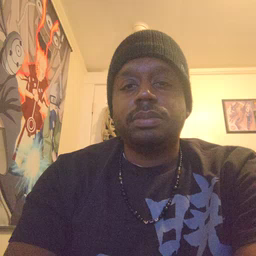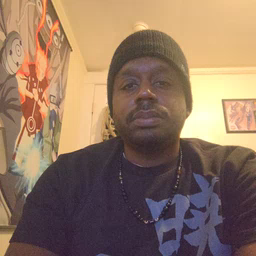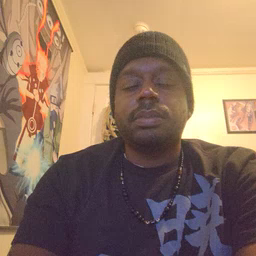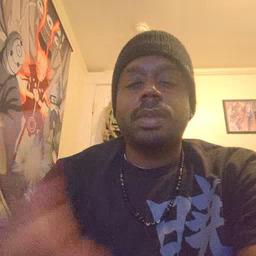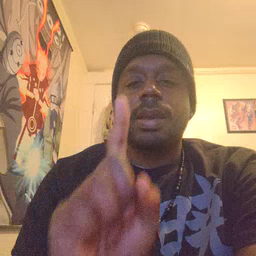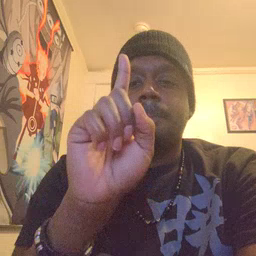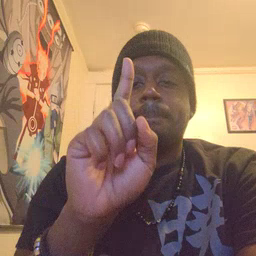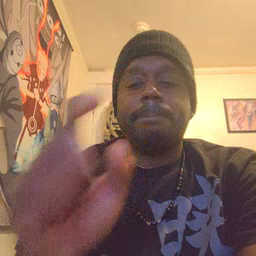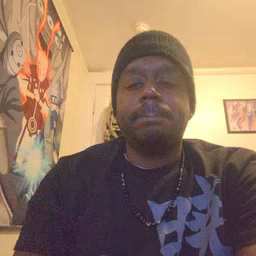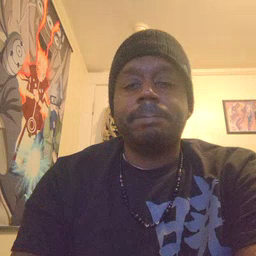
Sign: up